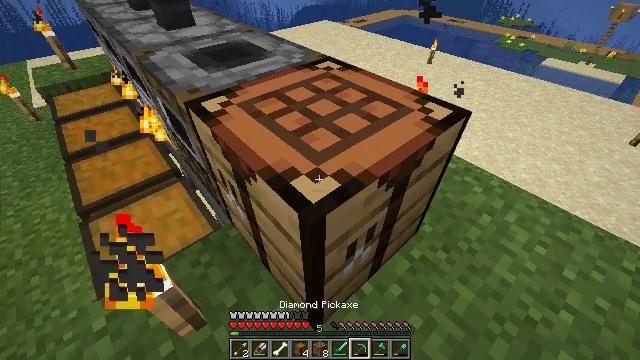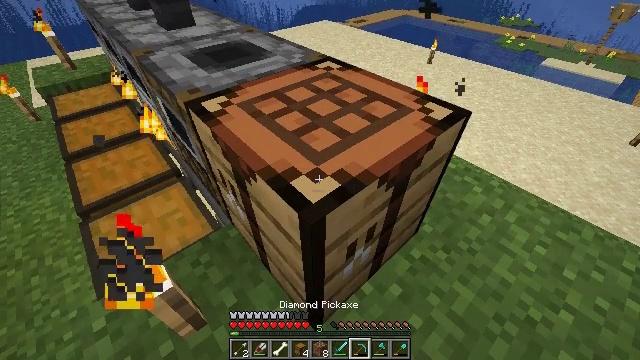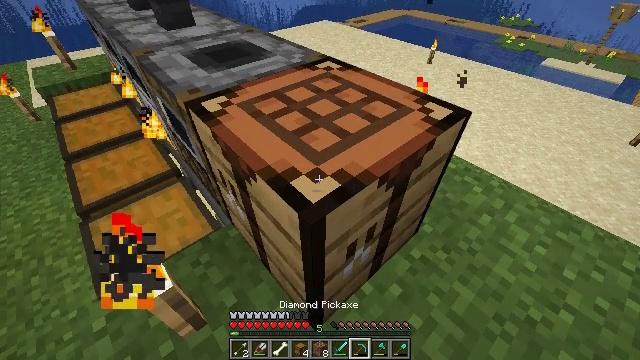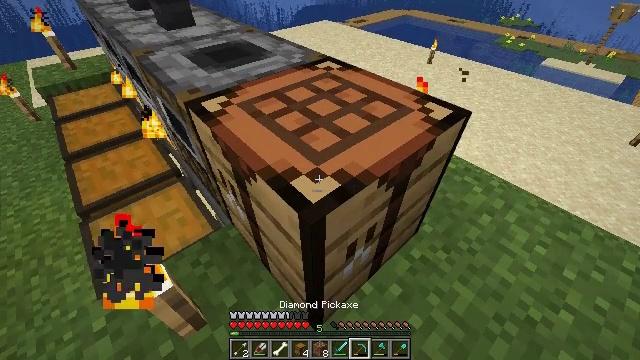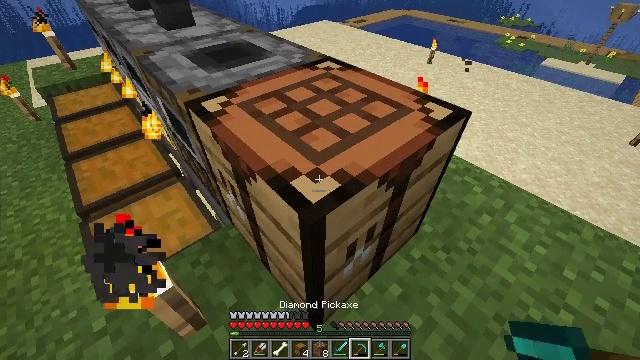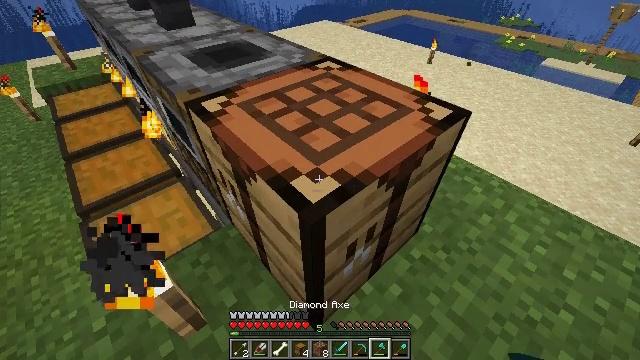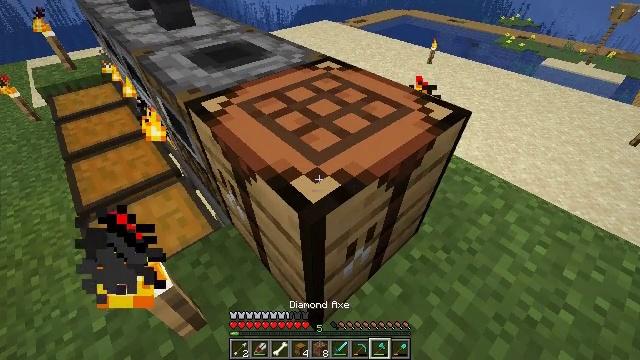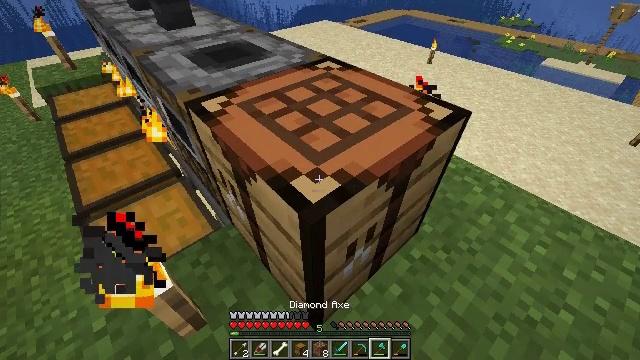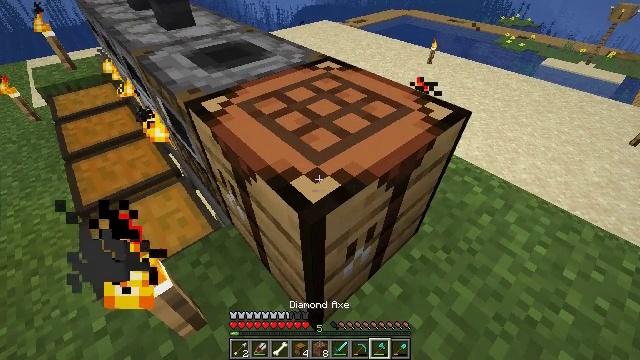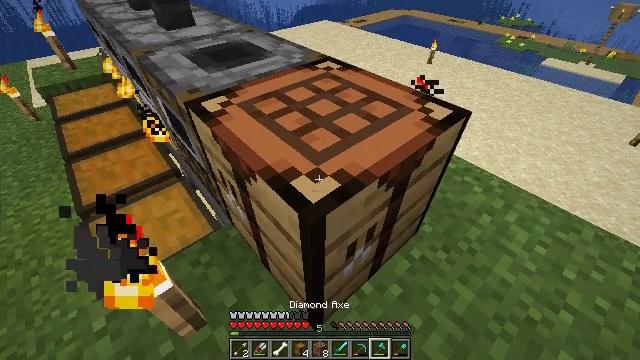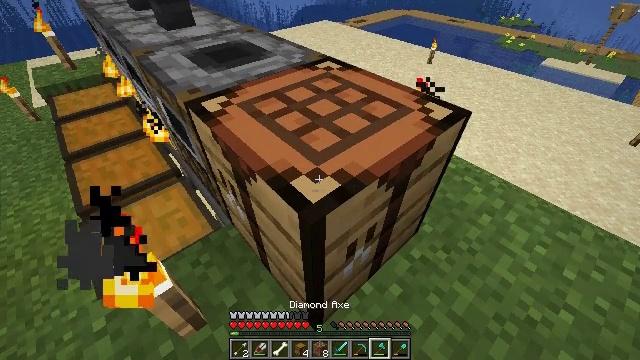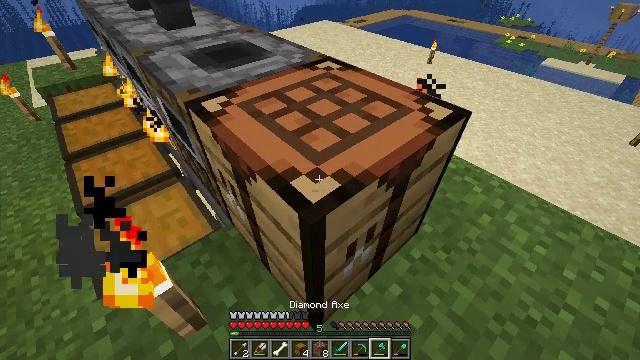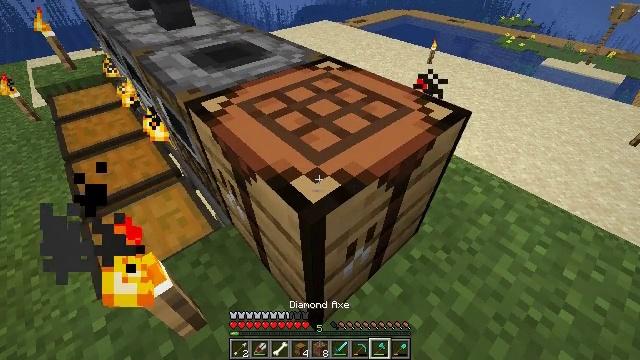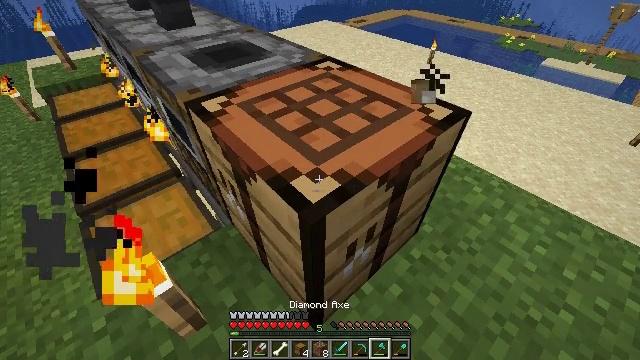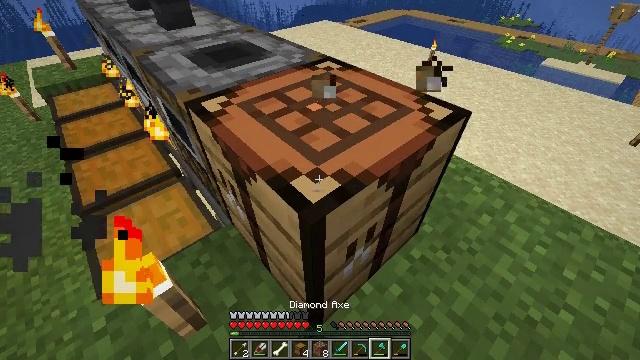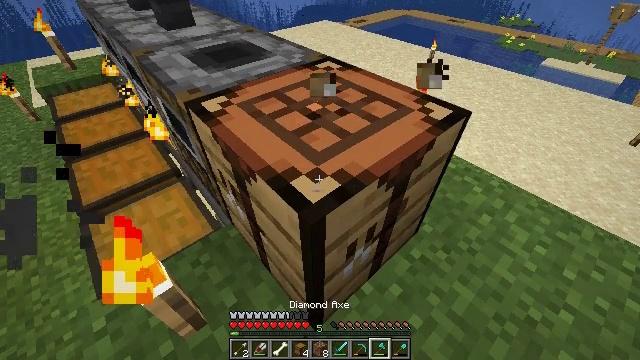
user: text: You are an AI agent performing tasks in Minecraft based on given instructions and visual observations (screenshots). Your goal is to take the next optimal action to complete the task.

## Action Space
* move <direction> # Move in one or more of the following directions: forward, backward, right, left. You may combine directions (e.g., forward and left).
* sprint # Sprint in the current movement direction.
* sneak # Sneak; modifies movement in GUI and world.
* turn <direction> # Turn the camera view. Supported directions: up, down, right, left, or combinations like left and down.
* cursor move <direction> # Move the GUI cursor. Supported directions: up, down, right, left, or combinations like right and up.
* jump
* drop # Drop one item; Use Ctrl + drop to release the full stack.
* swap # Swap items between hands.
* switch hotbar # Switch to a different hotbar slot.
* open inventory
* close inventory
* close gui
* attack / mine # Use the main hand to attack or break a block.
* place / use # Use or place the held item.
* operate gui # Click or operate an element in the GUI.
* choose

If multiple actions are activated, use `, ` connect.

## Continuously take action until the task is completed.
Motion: motion action
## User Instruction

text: Recycle the crafting table.
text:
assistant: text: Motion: no_op
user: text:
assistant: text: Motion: no_op
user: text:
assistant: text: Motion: no_op
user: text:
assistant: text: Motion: no_op
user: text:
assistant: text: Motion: no_op
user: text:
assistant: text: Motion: no_op
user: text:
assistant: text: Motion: no_op
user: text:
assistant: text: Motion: no_op
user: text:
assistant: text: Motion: no_op
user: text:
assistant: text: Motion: no_op
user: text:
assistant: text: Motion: no_op
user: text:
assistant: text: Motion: no_op
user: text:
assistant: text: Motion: attack / mine
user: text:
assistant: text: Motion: attack / mine
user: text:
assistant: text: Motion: attack / mine
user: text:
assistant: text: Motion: attack / mine
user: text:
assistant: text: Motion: attack / mine
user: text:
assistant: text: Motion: attack / mine
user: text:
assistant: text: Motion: attack / mine
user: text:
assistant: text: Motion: attack / mine
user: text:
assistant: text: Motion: attack / mine
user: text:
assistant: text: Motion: attack / mine
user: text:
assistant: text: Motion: attack / mine
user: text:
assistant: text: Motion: attack / mine
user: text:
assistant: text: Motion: attack / mine
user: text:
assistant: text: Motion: attack / mine
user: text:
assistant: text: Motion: attack / mine
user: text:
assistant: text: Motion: attack / mine